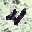
Label: 4